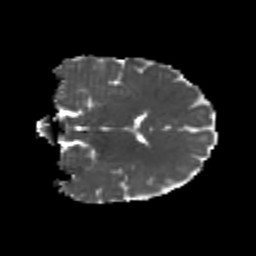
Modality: MD
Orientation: coronal
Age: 19
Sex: male
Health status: healthy
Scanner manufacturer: philips
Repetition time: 7.388 s
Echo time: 0.08599 s